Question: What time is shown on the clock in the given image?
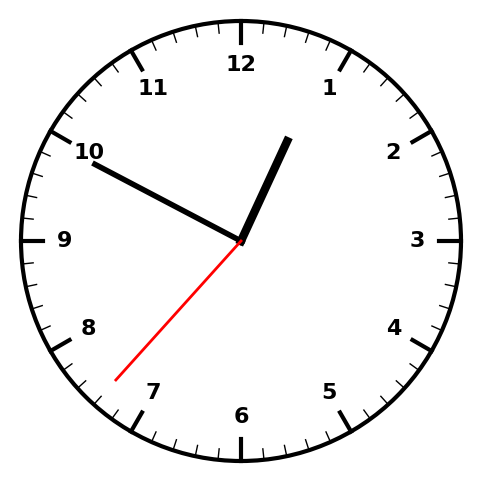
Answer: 12:49:37